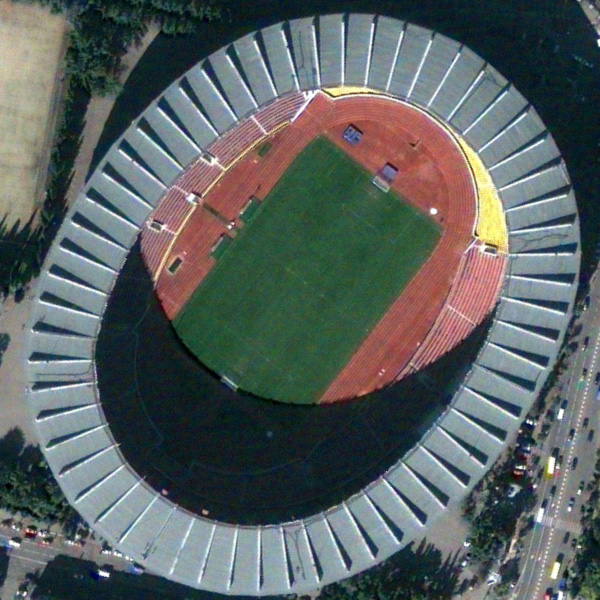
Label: Stadium